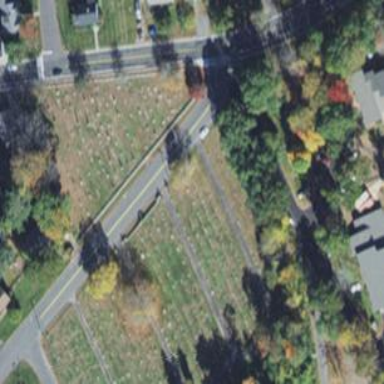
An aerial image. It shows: Cemetery with historic significance.